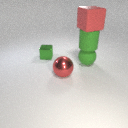
large red metal sphere to the right of small green metal cube